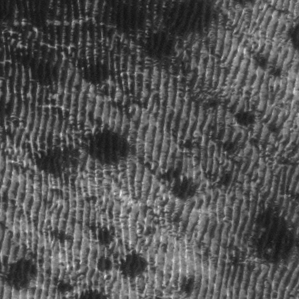
Label: frost